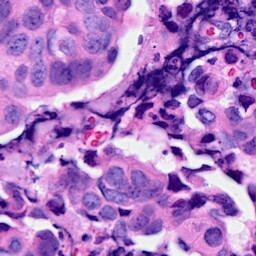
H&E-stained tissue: Breast